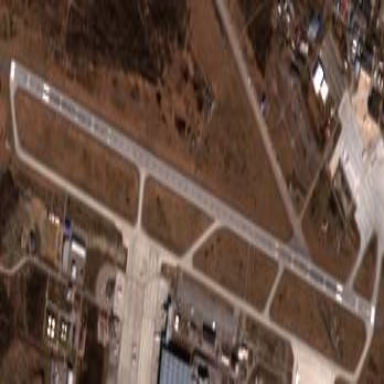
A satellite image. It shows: Runway in airport area.